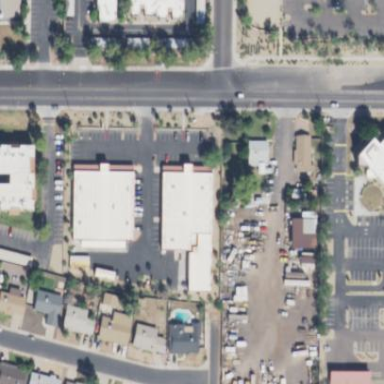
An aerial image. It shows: Retail area.